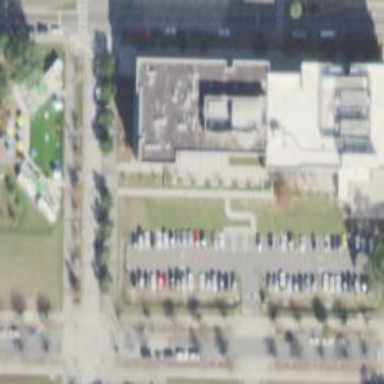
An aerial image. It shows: Parking space is available.